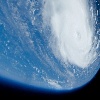
Label: cloud